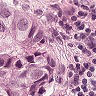
Metastatic tissue present: yes